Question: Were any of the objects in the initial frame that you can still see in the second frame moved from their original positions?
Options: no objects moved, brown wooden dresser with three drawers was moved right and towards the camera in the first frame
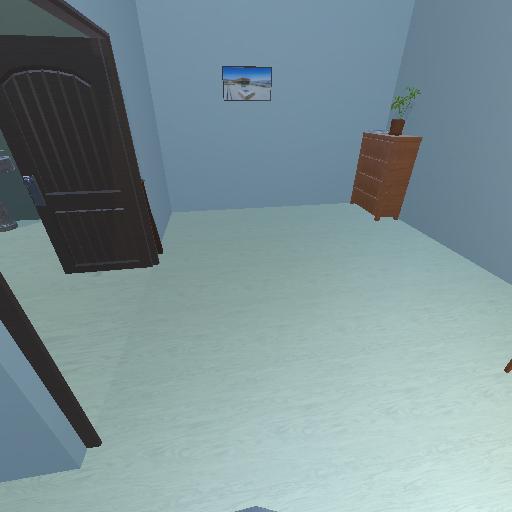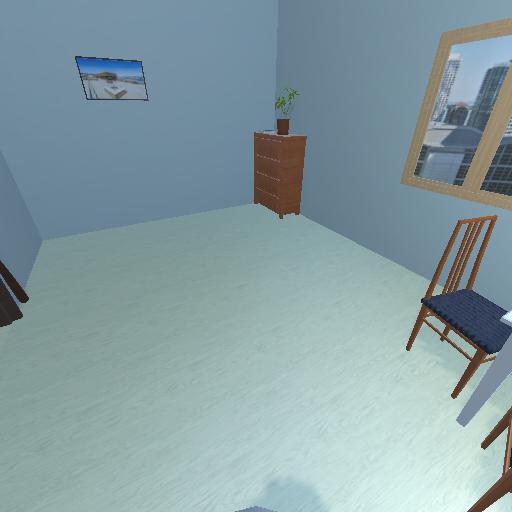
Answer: no objects moved